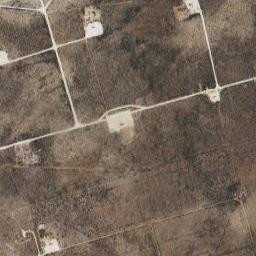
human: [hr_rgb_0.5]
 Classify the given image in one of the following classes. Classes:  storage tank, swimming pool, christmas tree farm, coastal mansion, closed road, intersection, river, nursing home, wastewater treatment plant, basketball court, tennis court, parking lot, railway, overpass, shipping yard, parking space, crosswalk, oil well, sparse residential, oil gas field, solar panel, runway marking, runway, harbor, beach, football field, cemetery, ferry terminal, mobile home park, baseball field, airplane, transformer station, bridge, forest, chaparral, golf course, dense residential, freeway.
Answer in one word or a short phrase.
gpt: oil gas field